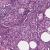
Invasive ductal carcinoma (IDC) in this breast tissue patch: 1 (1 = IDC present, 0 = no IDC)